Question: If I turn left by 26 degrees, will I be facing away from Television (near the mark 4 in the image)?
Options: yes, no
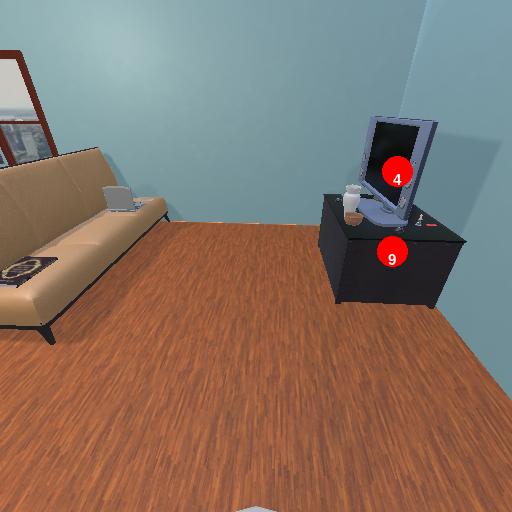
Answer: yes